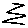
Label: zigzag